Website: crate-barrel
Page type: billing-address
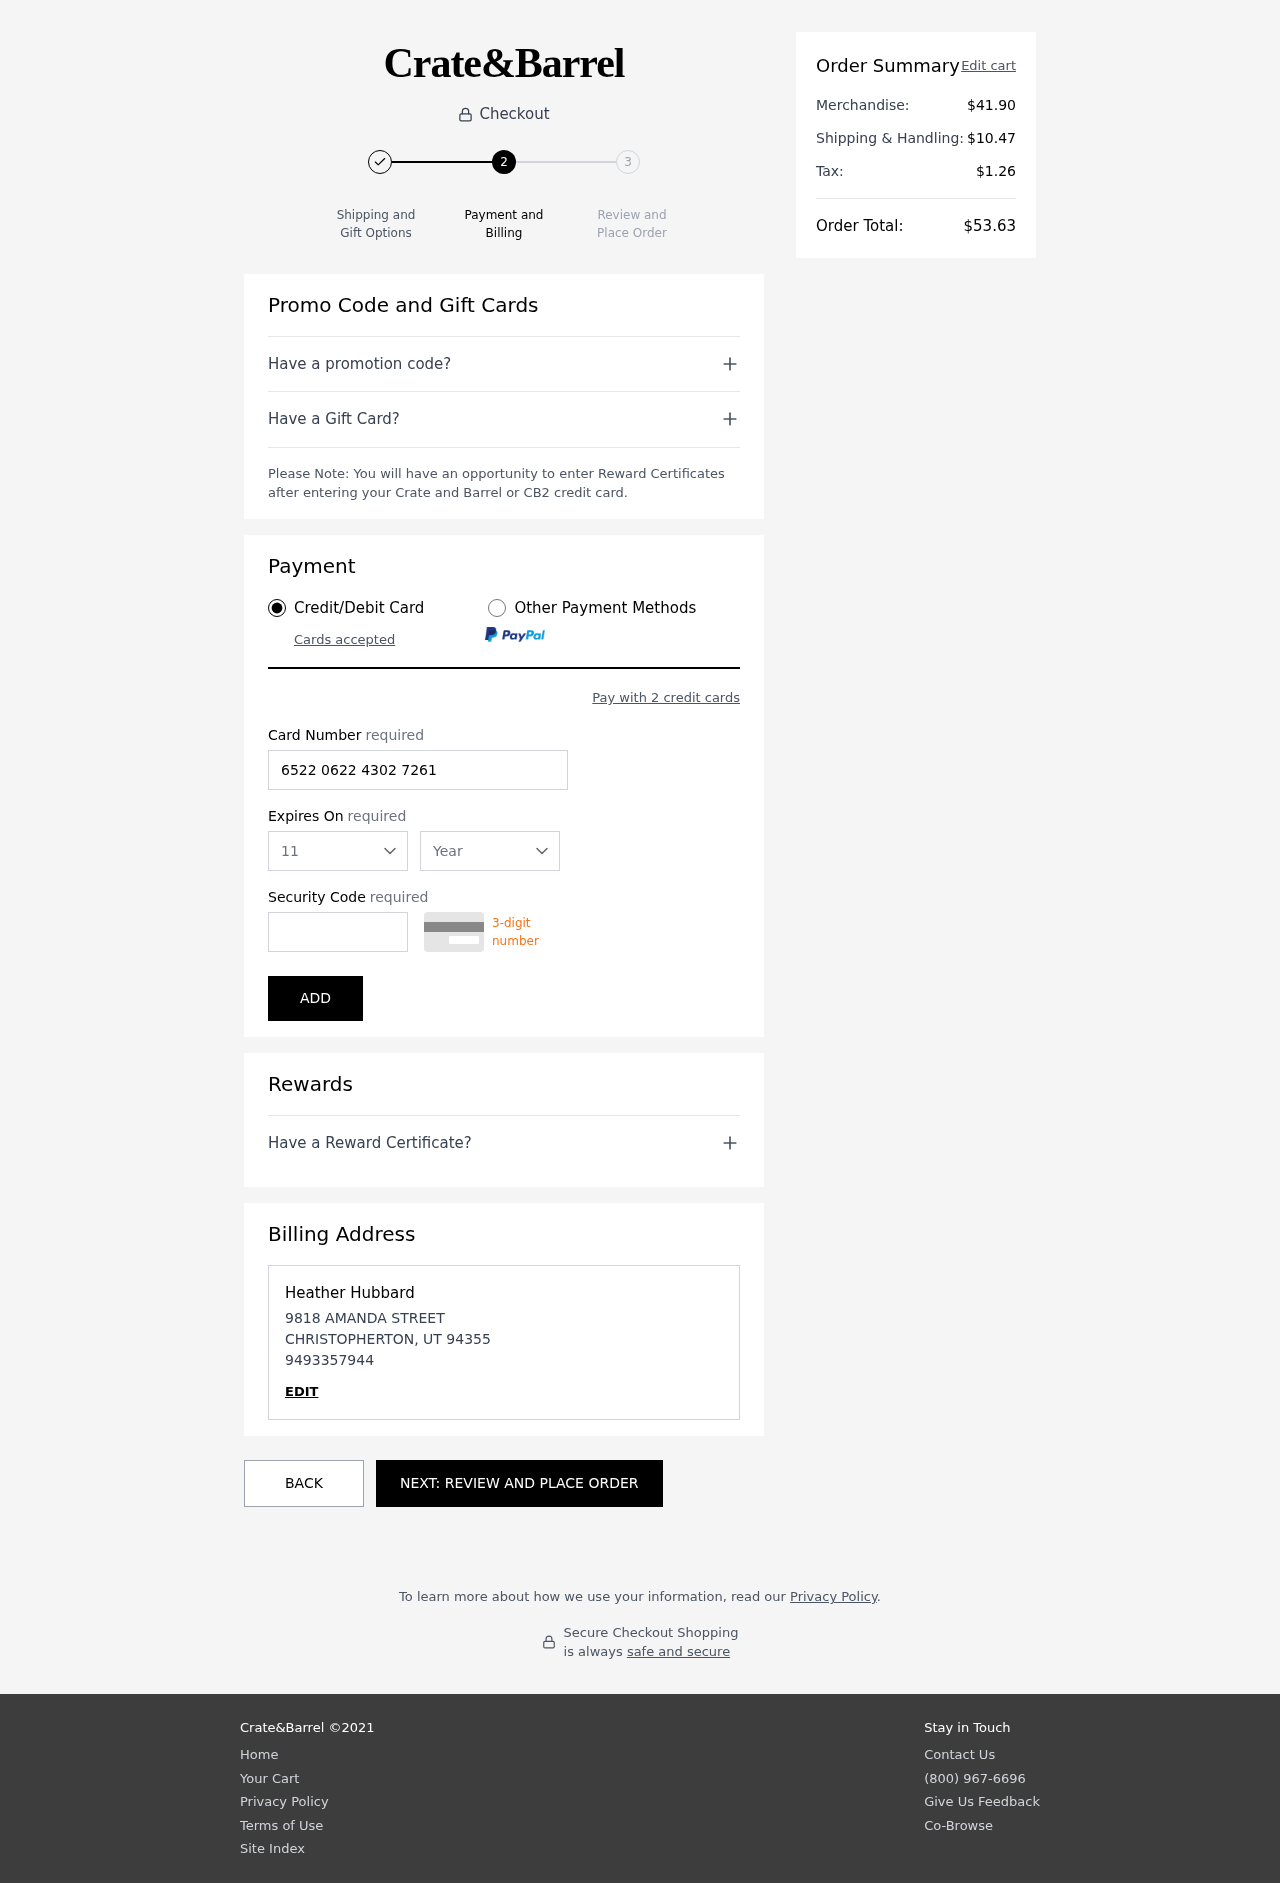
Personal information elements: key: PII_CARD_CVV
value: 546
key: PII_CARD_EXPIRY_MONTH
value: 11
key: PII_CARD_EXPIRY_YEAR
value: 30
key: PII_CARD_NUMBER
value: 6522 0622 4302 7261
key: PII_CITY
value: CHRISTOPHERTON
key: PII_FULLNAME
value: Heather Hubbard
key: PII_PHONE
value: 9493357944
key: PII_POSTCODE
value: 94355
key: PII_STATE_ABBR
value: UT
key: PII_STREET
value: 9818 AMANDA STREET
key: PII_FIRSTNAME
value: Heather
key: PII_LASTNAME
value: Hubbard
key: PII_PHONE_LINE
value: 7944
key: PII_PHONE_SUFFIX
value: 7944
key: PII_POSTCODE_FULL
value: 94355
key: PII_PHONE2
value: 9493357944
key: PII_PHONE3
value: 9493357944
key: PII_FULLNAME2
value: Heather Hubbard
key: PII_FULLNAME3
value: Heather Hubbard
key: PII_FIRSTNAME2
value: Heather
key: PII_FIRSTNAME3
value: Heather
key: PII_LASTNAME2
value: Hubbard
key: PII_LASTNAME3
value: Hubbard
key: PII_FIRSTNAME_DERIVED
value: Heather
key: PII_LASTNAME_DERIVED
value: Hubbard
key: PII_PHONE_NUMERIC
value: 9493357944
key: PII_PHONE_LINE_NUMERIC
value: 7944
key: PII_PHONE_SUFFIX_NUMERIC
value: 7944
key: PII_POSTCODE_NUMERIC
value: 94355
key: PII_PHONE2_NUMERIC
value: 9493357944
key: PII_PHONE3_NUMERIC
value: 9493357944
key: PII_FULLNAME_DERIVED
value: Heather Hubbard
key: PII_NAME_FULL_DERIVED
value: Heather Hubbard
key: PII_PHONE_DIGITS
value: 9493357944
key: PII_PHONE_LAST4
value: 7944
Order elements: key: ORDER_SUBTOTAL
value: $41.90
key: ORDER_SHIPPING_COST
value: $10.47
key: ORDER_TAX
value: $1.26
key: ORDER_TOTAL
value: $53.63